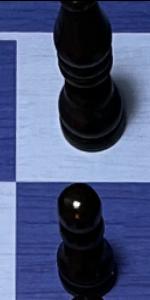
Label: Pawn_Black